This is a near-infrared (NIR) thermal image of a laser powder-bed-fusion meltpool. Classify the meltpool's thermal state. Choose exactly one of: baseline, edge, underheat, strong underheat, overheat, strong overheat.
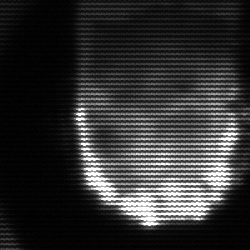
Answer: baseline